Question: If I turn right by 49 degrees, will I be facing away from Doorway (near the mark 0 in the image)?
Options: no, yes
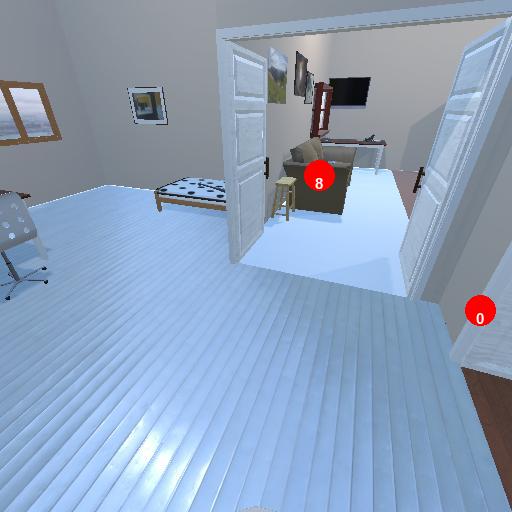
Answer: no